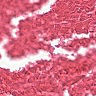
Metastatic tissue present: no